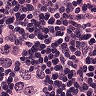
Metastatic tissue present: yes